八年级 · 度量几何学
如图, 学校有一块长方形花圃, 有极少数人为了避开拐角走 “捷径”,

在花圃内走出了一条 “路” , 他们仅仅少走了（）, 却踩坏了花草.

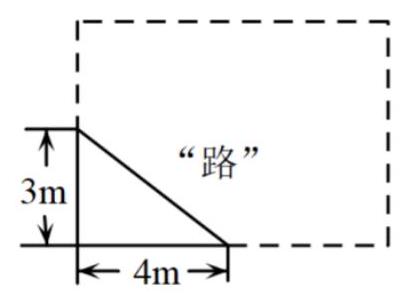
A. 1 米
B. 2 米
C. 3 米
D. 4 米
答案: B